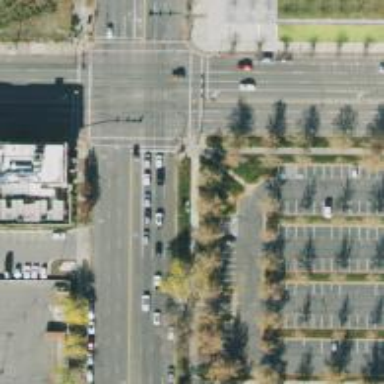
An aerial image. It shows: Footway on asphalt with marked crossing lines.